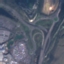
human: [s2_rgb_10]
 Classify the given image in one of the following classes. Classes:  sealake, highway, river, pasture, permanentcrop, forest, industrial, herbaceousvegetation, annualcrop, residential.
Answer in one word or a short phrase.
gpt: Highway